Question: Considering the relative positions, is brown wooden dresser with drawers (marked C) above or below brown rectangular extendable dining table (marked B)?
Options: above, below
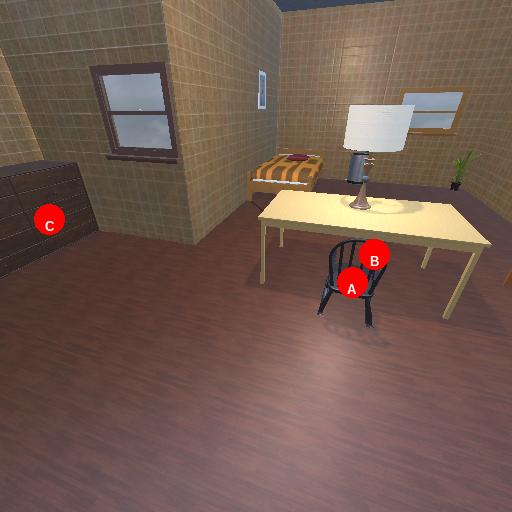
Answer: above